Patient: sex F, age 58
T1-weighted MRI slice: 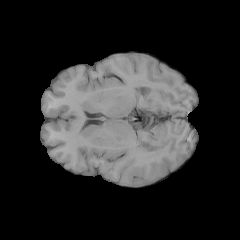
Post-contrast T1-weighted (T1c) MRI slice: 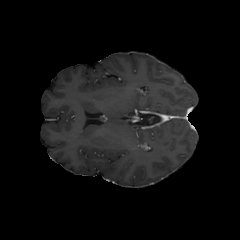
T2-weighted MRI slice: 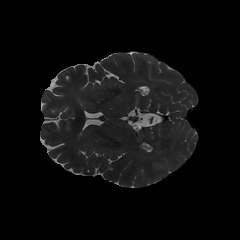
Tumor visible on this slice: no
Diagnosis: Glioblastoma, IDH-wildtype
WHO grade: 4